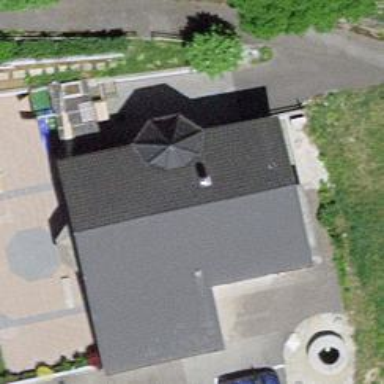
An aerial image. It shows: Simple house.